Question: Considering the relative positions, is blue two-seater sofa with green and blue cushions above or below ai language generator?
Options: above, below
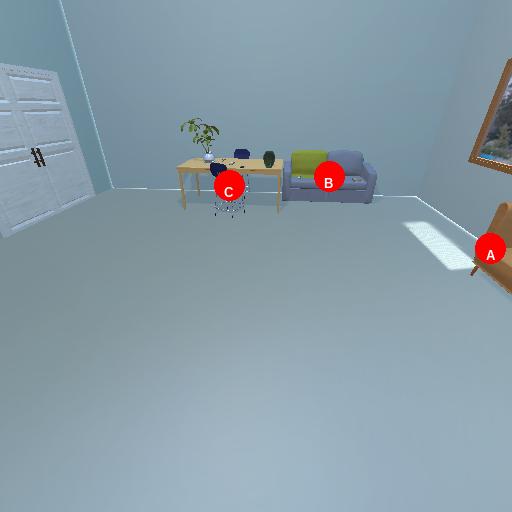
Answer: above